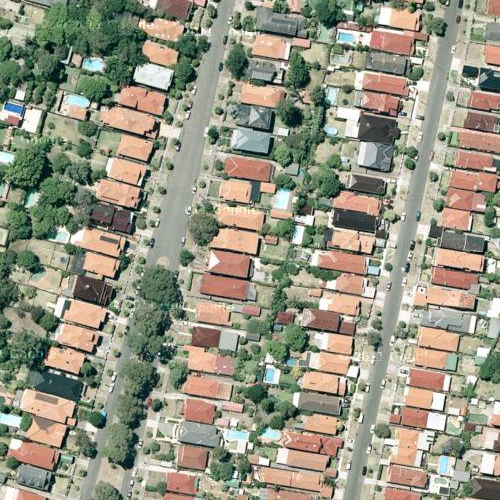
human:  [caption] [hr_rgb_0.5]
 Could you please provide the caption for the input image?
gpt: There are lots of houses densely arranged in the residential area .

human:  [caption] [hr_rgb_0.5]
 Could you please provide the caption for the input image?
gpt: This is a residential area with houses arranged neatly while many plants on the roadside .

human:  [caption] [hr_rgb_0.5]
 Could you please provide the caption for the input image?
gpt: A residential area with houses arranged neatly and some roads go through this area .

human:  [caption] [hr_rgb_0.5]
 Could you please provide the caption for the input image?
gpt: Many houses arranged neatly and divided by some roads .

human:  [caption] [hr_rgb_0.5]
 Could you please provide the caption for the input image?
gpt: A residential area with many houses arranged neatly and divided by some roads .